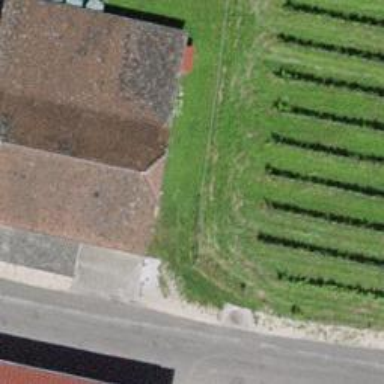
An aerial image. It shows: Garage.